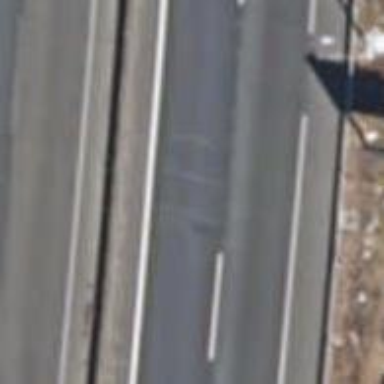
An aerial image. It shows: Bridge over motorway.